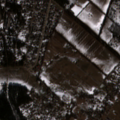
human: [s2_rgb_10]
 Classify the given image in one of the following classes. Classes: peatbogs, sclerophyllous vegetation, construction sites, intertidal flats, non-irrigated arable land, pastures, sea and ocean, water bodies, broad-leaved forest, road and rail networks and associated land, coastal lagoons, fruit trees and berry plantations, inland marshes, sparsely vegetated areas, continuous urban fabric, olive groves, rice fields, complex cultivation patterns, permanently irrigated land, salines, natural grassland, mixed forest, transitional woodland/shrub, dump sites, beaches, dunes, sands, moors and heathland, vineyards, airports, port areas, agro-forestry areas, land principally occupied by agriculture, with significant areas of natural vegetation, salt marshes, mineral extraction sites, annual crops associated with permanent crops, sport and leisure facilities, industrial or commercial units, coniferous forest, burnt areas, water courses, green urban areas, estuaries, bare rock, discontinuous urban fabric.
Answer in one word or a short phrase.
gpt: discontinuous urban fabric, fruit trees and berry plantations, complex cultivation patterns, coniferous forest